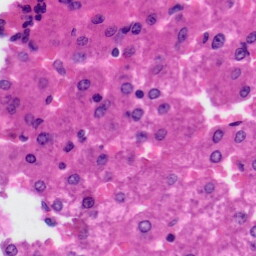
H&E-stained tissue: Liver